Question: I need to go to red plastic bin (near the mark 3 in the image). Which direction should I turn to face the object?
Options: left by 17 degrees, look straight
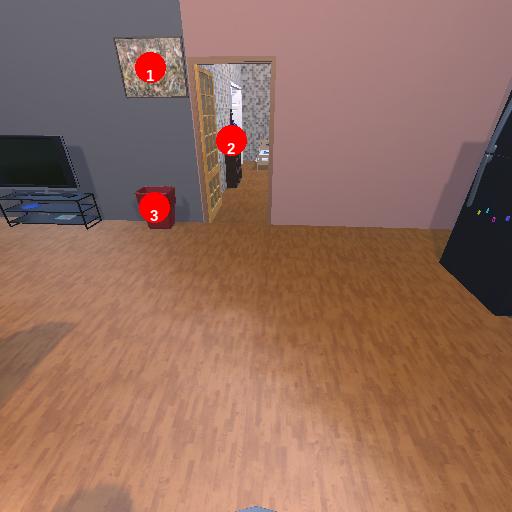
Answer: left by 17 degrees